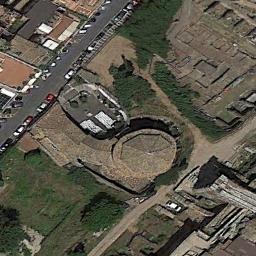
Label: church